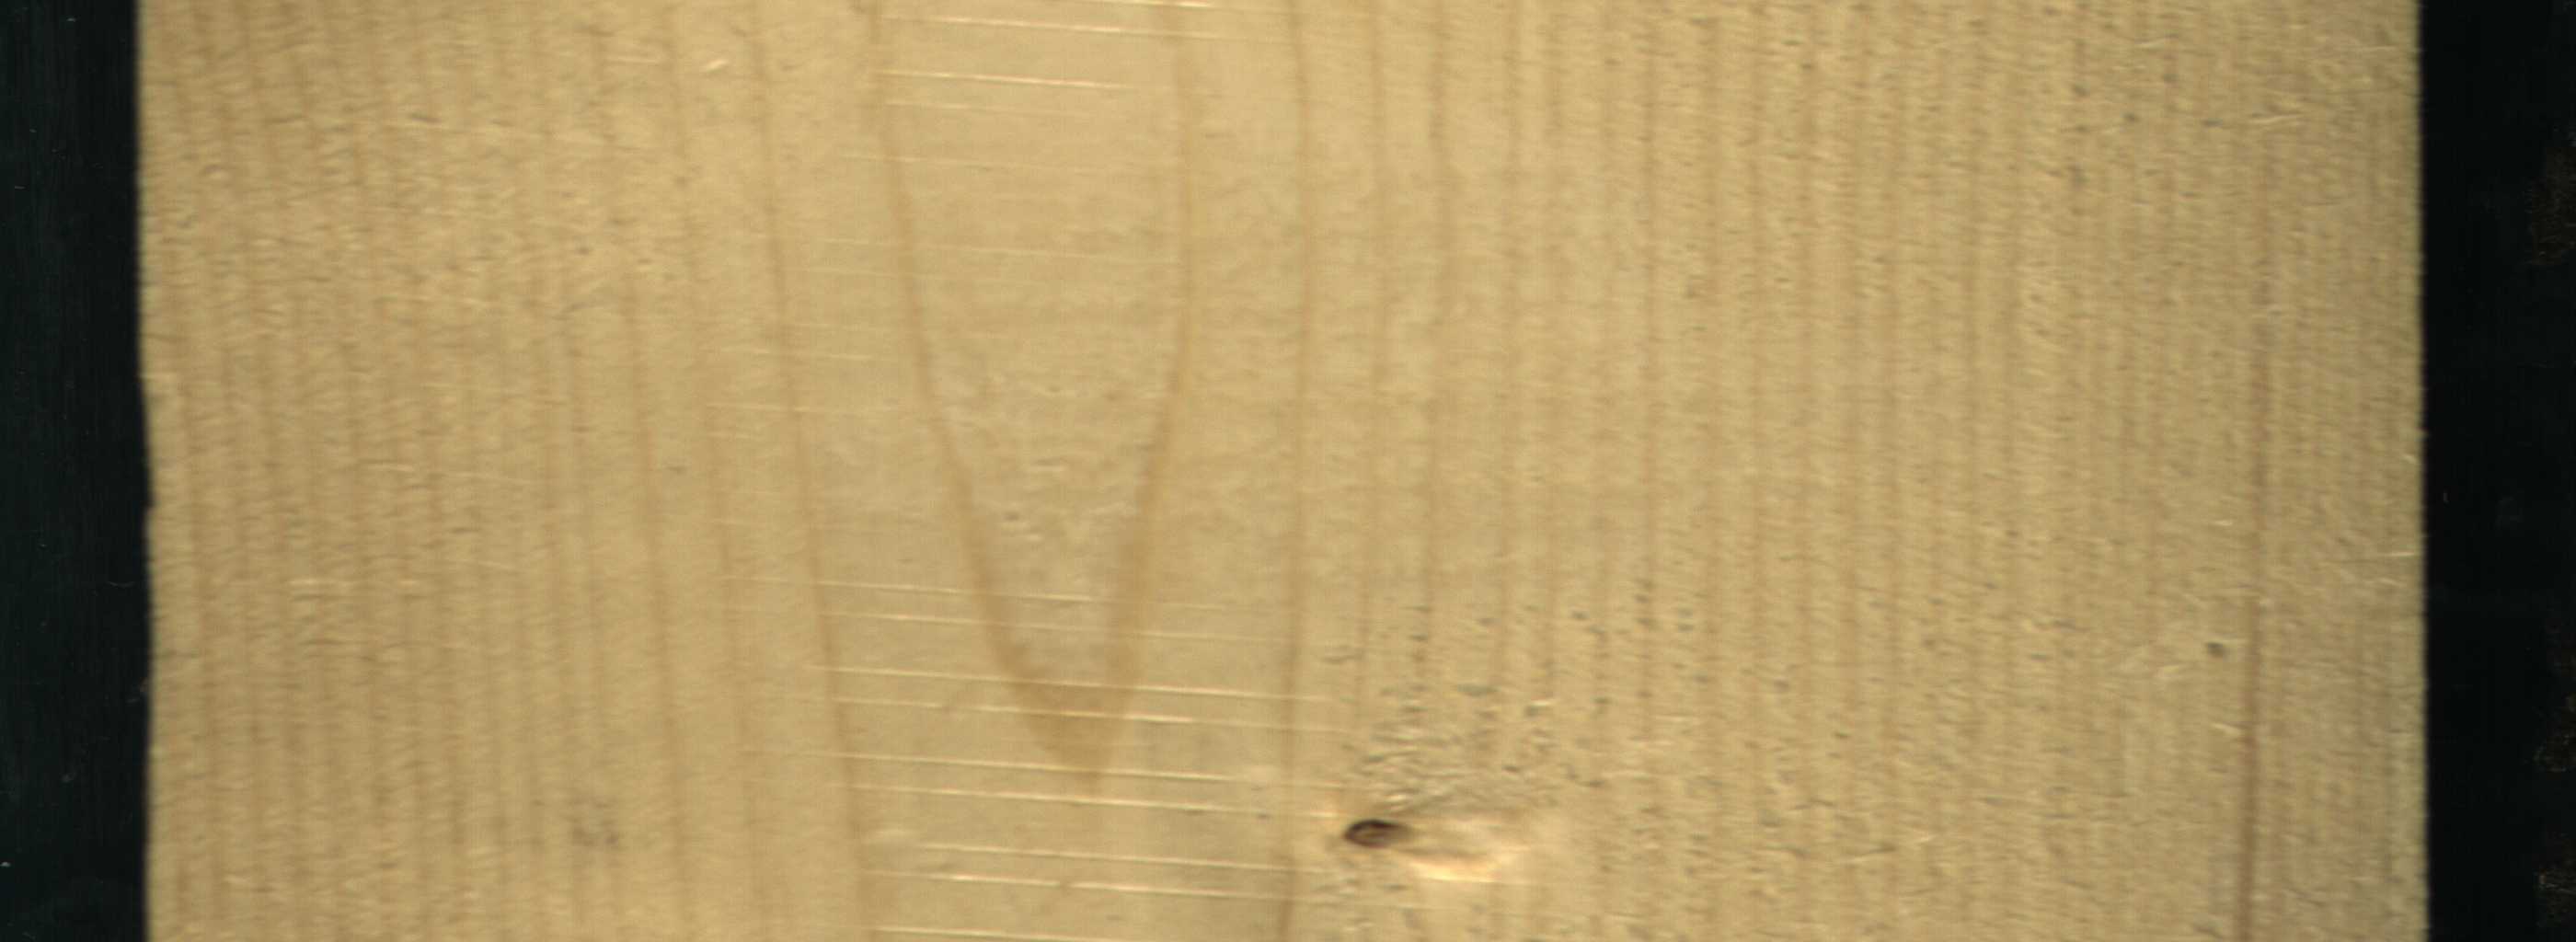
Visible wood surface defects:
Live_Knot